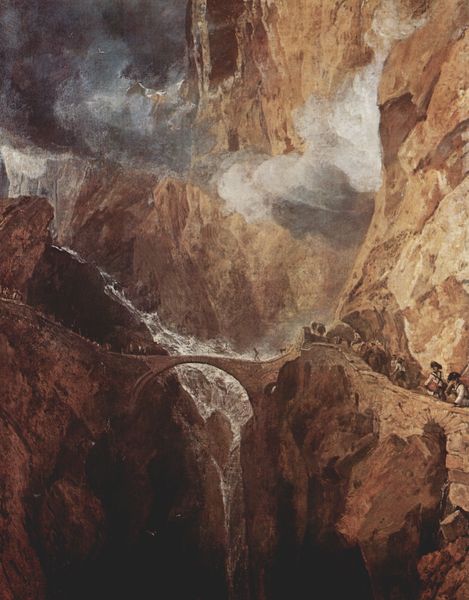
Titel: Die Teufelsbrücke am St. Gotthard
Künstler: William Turner
Standort: Zürich.
Institution: Kunsthaus
Schlagwörter: berg, blau, dunkel, felsen, gemälde, gestein, himmel, mann, schatten, wasser, weiß, wolken, fluss, landschaft, menschen, ocker, ausschnitt, braun, grau, hell, hut, licht, männer, orange, schwarz, strasse, rot, weg, wolke, beige, hochformat, malerei, stein, steine, öl, bach, natur, brücke, brüstung, pfad, realismus, tal, wasserfall, esel, pferd, pferde, engel, deutschland, gischt, bogen, abhang, berge, fels, gebirge, hang, klippen, zug, nebel, hochgebirge, massiv, schlucht, steil, rundbogen, sturzbach, ölgemälde, steg, unwetter, soldaten, detail, woken, tiefe, hoch, karawane, steinbrücke, alpen, soldat, napoleon, marsch, wanderer, gebirgsbach, gebirgsfluss, wasserstrahl, brauin, treck, bergpass, pass, klamm, bergmassiv, brückenbogen, tief, überquerung, steilfelsen, thema, brpcke, hannibal, teufelsbrücke, felsschlucht, setail, unheilvoll, felswand schlucht höhe wanderung beängstigend, alpenpass, soldaz